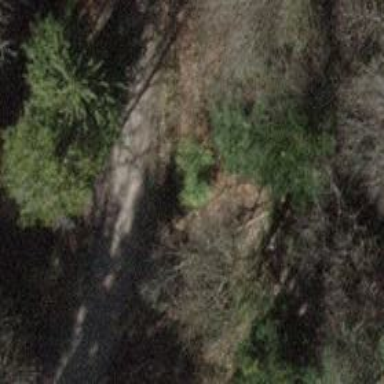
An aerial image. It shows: Compacted steps along the road.